Question: In Drupal (my one is v. 7), in a search module, the text "search" in search button is viewing by default. Probably the HTML structure behind this thing is like this:
'''
<input type="submit" value="Search" />
'''
I placed an image instead of the default search button image/bg color. I want to delete the 'value="Search"' portion from the HTML '<input/>' tag.
I went to modules/search, but there is no such file with a '<input/>' tag. So how come I remove the text?
I got a solution, my so called '', from <URL>.
It's the 'text-indent' thing:
'''
#search-block-form input.form-submit, #search-form input.form-submit {
height: 24px;
width: 24px;
cursor: pointer;
text-indent: -9999px;
border: none;
background: url(images/mag_glass.jpg) no-repeat left top;
}
'''
The text is indented for unlimited spaces. It worked for me, but it's not a good practice to me.

So, how can I edit the '<input/>' tag in a Drupal template or module to remove the attribute 'value="Search"'?**
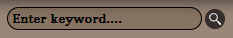
Answer: I think hook_form_alter() is what you need in this case:
'''
function mymodule_form_alter(&$form, $form_state, $form_id) {
if($form_id=='search_form') {
$form['basic']['inline']['submit']['#value'] = ''; // OR
unset($form['basic']['inline']['submit']['#value']);
}
}
'''